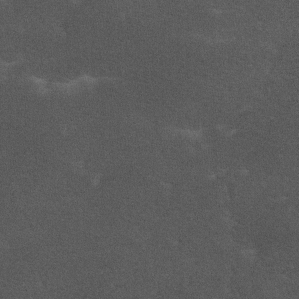
Label: non_frost